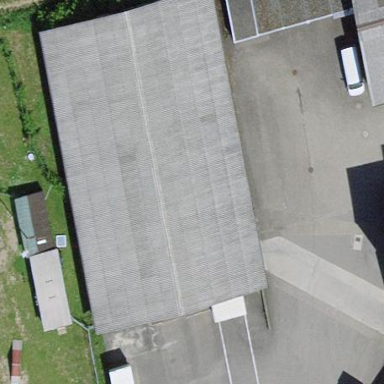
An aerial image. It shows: Industrial building.